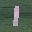
Label: 1